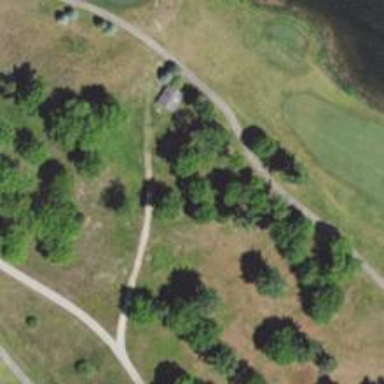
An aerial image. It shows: Path for both road and golf.